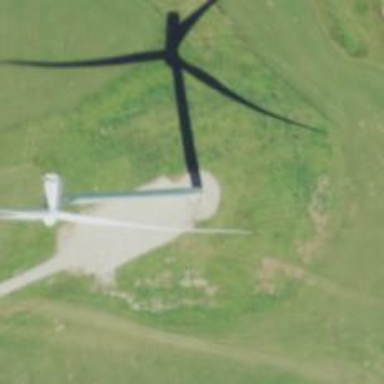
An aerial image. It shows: Wind turbine used as power generator.